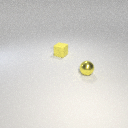
small yellow metal sphere in front of small yellow rubber cube